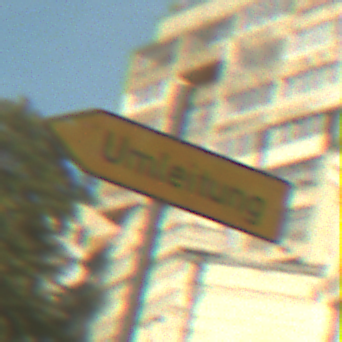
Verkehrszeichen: UmleitungswegweiserLinksweisend
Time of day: SunriseSunset
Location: Outdoor (Suburban)
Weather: PartlyCloudy
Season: NotSpecified
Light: Natural